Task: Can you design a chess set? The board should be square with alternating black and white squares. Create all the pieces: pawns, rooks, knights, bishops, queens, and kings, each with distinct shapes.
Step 3608:
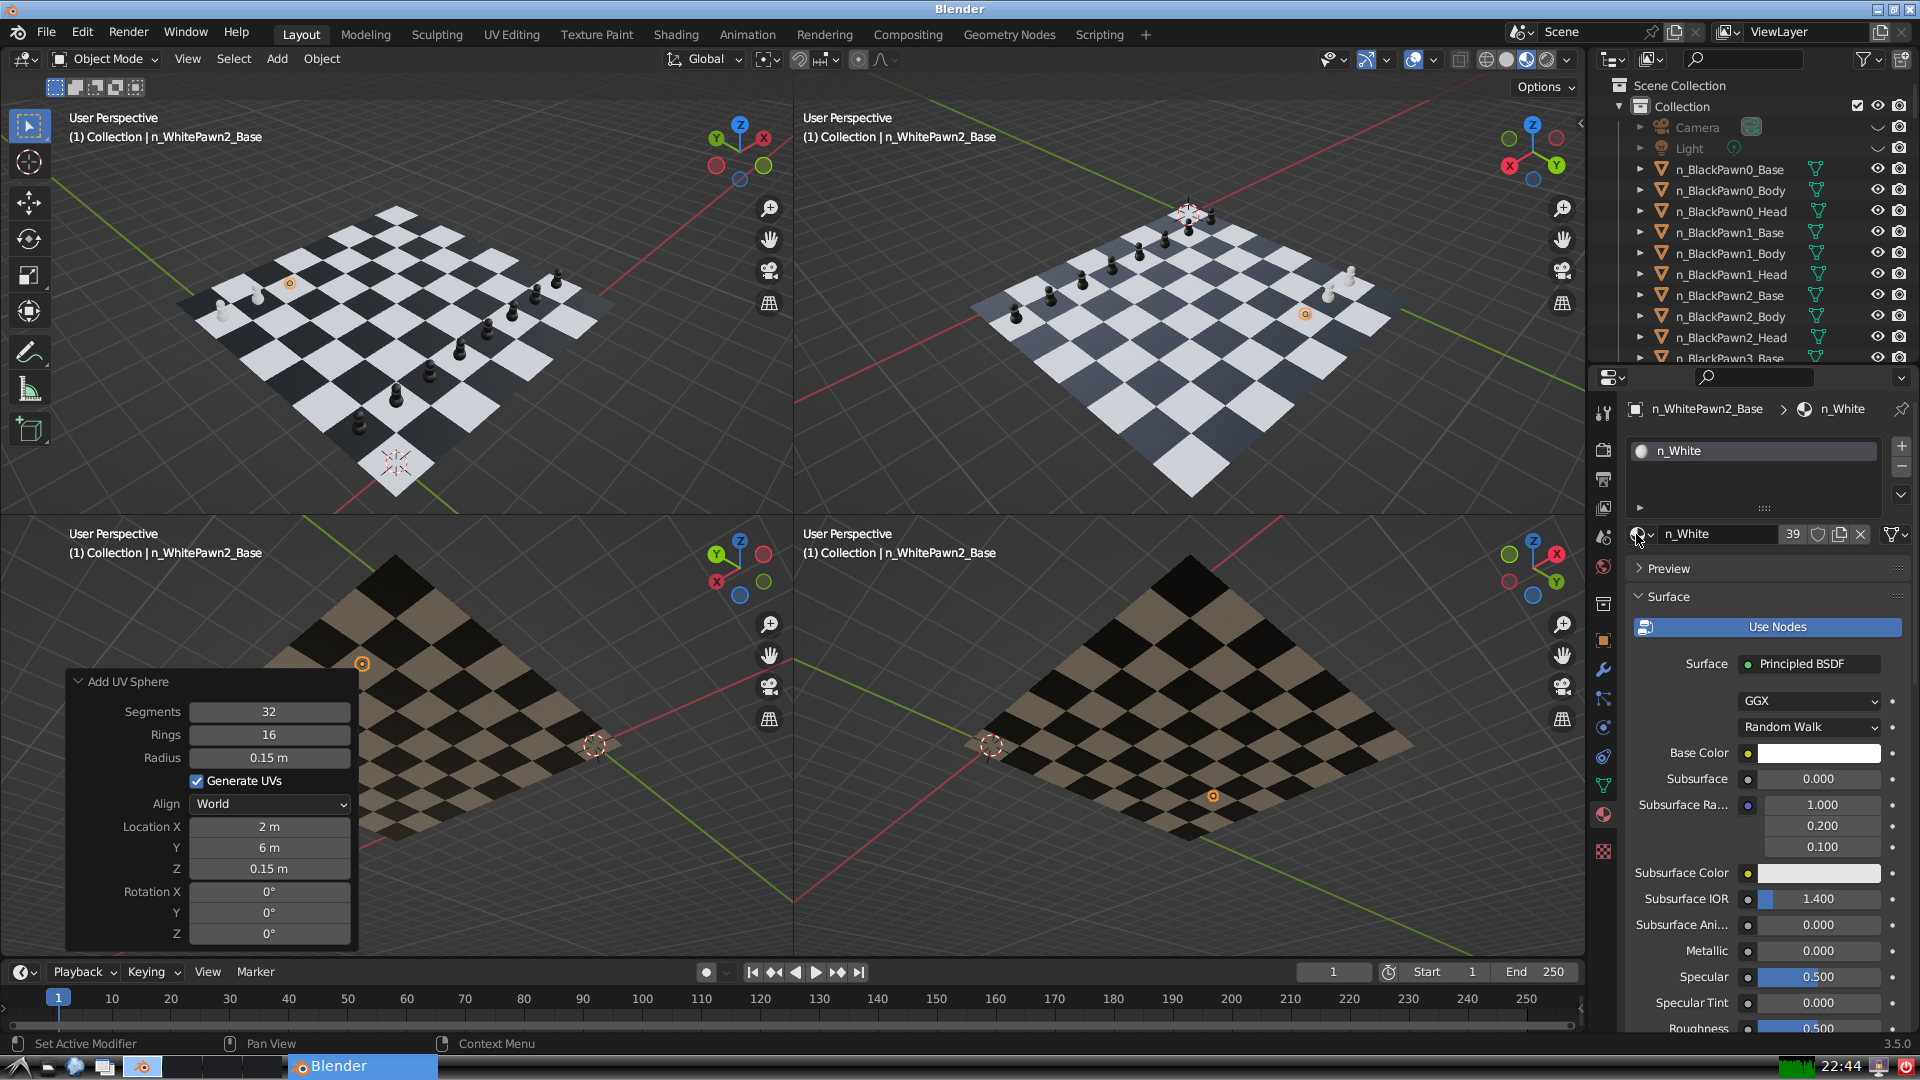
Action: {"mouse_move": [278, 58]}